Interaction volume radius: 5 \u00c5
Interaction volume height: 15 \u00c5
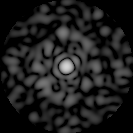
Disorder parameter: 0.8041